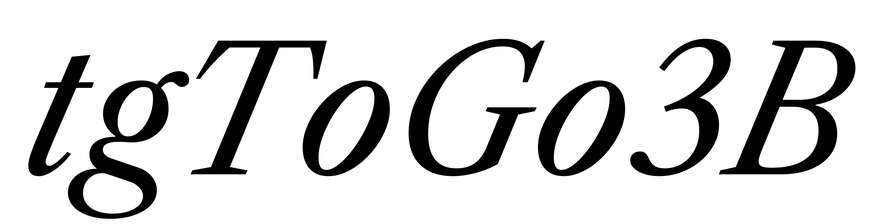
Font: LibreCaslonText-Italic_Italic